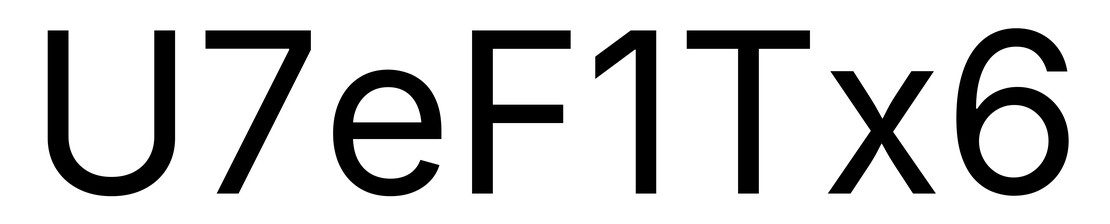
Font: Inter_Regular